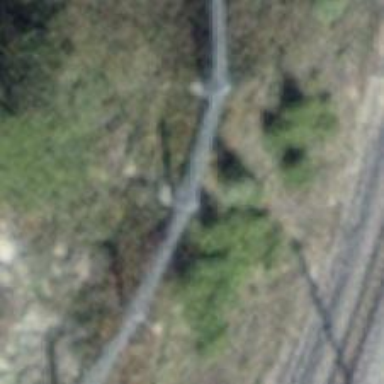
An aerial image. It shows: Metal fence as barrier.